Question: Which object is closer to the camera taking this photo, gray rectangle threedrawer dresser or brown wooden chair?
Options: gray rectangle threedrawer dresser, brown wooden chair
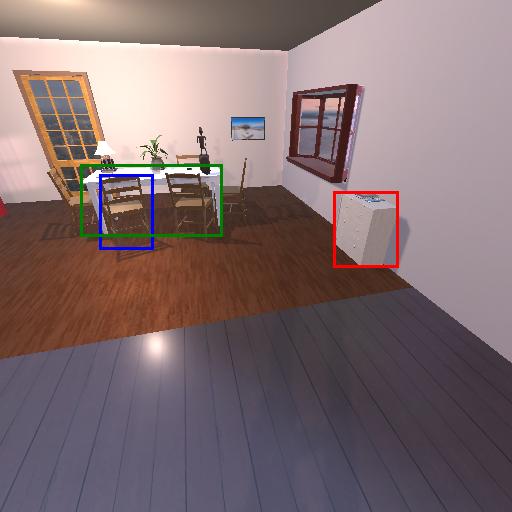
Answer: gray rectangle threedrawer dresser